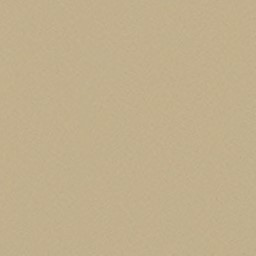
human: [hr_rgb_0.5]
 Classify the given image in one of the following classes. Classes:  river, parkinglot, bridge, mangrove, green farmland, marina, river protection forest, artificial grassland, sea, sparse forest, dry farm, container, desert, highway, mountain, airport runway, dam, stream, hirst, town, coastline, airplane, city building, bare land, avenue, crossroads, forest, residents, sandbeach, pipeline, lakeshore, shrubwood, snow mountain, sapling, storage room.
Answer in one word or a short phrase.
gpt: desert